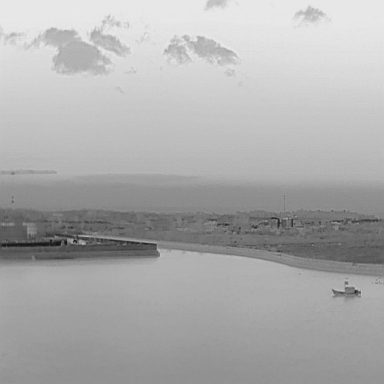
There is a bulk_carrier in the infrared image.